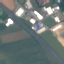
Label: Highway